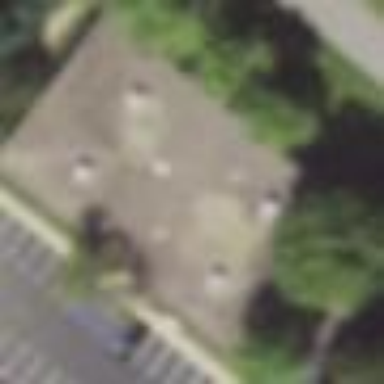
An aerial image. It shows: Office building.